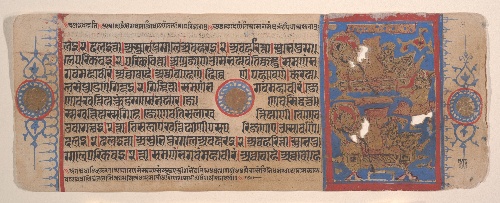
Artist: Bhadrabahu
Artist bio: Indian, died ca. 356 BCE
Date: 15th century
Object type: Folio
Classification: Paintings
Medium: Ink, opaque watercolor, and gold on paper
Culture: India (Gujarat)
Dimensions: (Average size .1–.71): 4 1/2 x 11 3/8 in. (11.4 x 28.9 cm)
Department: Asian Art
Credit line: Bequest of Cora Timken Burnett, 1956
Accession year: 1957
Repository: Metropolitan Museum of Art, New York, NY